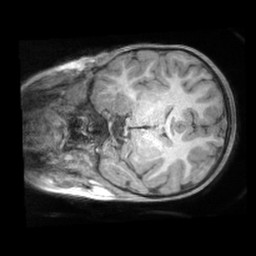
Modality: T1w
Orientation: coronal
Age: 4
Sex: female
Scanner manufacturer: siemens
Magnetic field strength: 3 T
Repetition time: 2.53 s
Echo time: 0.00164 s